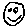
Label: smiley face